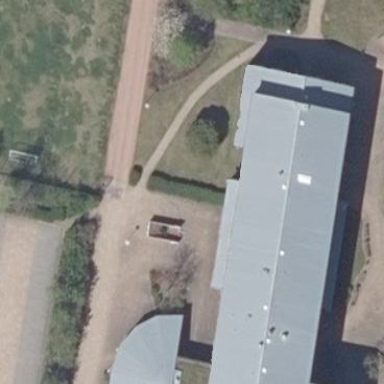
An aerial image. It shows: School building.